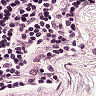
Metastatic tissue present: no